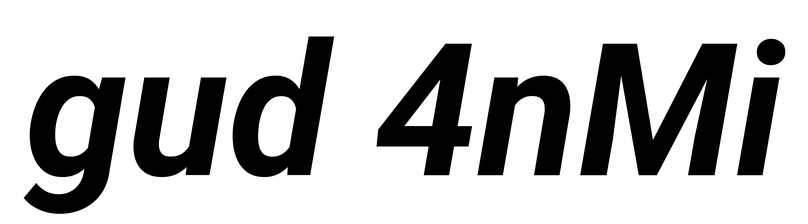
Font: Roboto-Italic_Bold_Italic